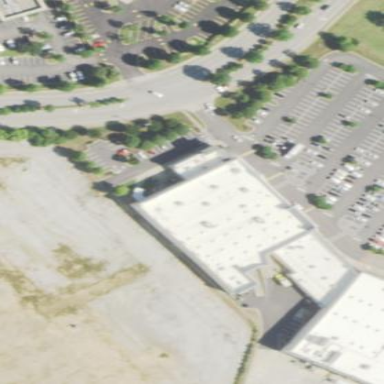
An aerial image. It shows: Retail building.